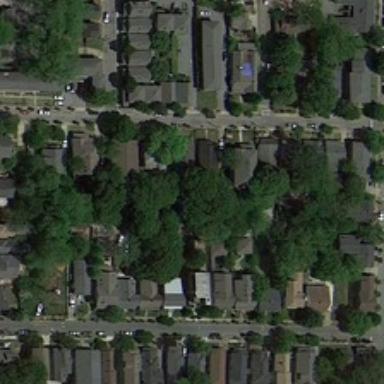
Many buildings and green trees are in a dense residential area .